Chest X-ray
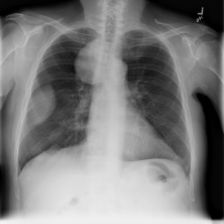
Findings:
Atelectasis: negative
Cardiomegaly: negative
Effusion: negative
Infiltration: negative
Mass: positive
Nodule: negative
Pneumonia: negative
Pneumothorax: negative
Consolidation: positive
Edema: negative
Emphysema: negative
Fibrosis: negative
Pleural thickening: negative
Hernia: negative